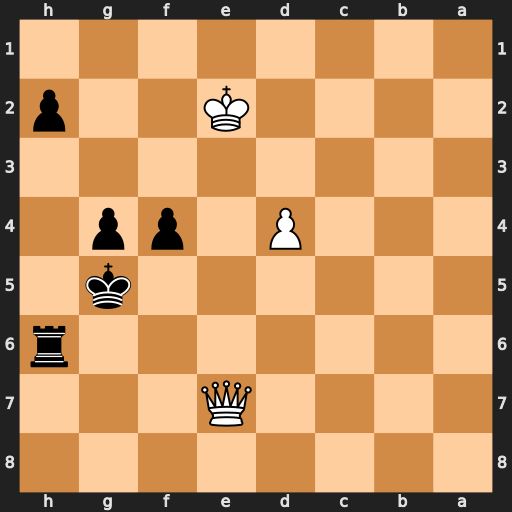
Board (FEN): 8/4Q3/7r/6k1/3P1pp1/8/4K2p/8
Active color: b
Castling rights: -
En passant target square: -
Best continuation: Kh5 Qe4 f3+ Kf2 h1=N+ Ke3 Kh4 d5 Kh3